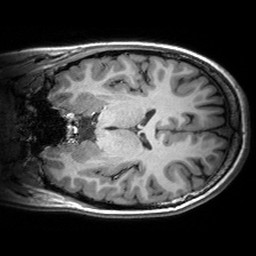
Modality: T1w
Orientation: coronal
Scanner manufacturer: siemens
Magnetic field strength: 3 T
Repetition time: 2.53 s
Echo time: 0.00299 s